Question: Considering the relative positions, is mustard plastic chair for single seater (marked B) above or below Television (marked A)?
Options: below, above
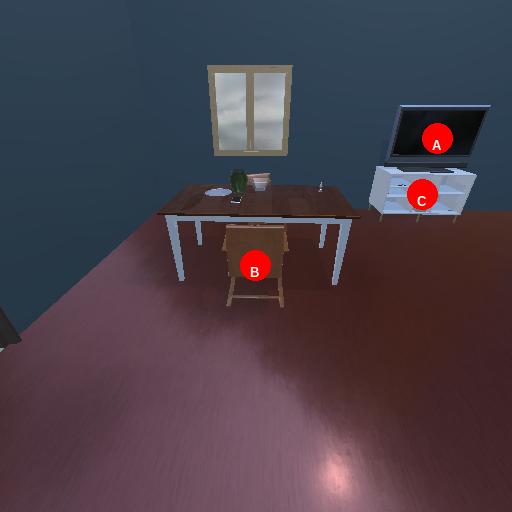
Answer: below